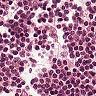
Metastatic tissue present: no